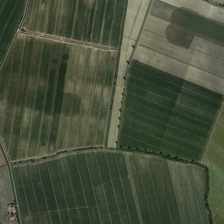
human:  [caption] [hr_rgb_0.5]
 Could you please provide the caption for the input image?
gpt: a house is built next to a field .

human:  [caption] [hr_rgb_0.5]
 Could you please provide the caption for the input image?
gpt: some green fields are planted with trees .

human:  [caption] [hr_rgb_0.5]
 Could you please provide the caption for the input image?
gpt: some green fields are planted with trees .

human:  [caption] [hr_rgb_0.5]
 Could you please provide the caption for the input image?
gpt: a house is built next to a field .

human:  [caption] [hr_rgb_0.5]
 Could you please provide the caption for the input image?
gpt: some green fields are planted with trees .